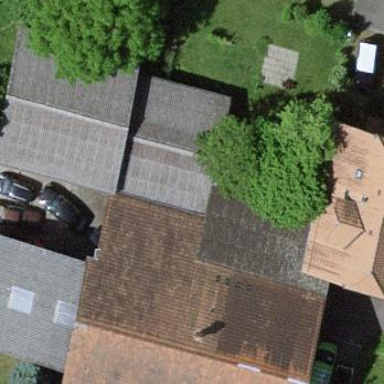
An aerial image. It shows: Garage.